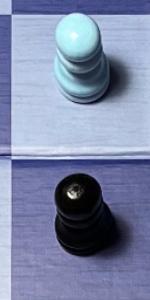
Label: Pawn_Black